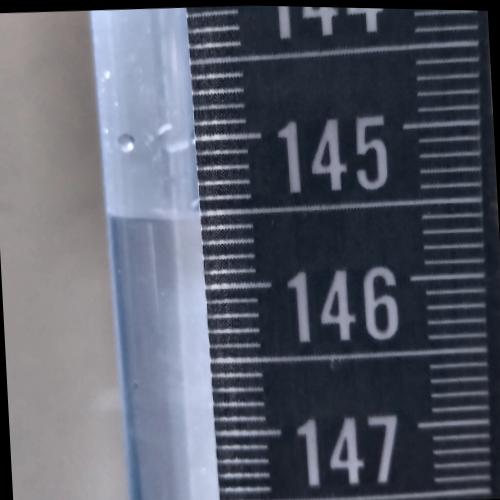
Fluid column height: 145.5 cm